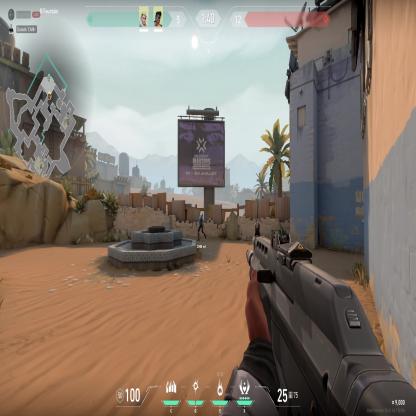
Label: teammate